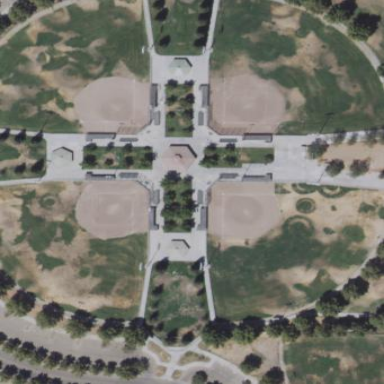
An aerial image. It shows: Softball pitch for leisure sports.